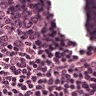
Metastatic tissue present: no